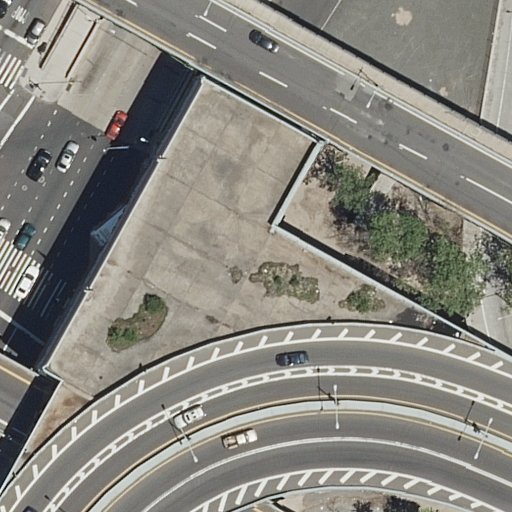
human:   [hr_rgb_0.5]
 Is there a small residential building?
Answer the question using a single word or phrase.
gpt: yes

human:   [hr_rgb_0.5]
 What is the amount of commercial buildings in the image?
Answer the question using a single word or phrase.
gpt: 0

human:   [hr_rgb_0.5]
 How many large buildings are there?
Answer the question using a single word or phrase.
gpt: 0

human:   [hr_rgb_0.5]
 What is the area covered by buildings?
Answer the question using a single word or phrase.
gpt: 0m2

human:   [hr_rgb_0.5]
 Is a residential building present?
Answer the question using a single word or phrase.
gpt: yes

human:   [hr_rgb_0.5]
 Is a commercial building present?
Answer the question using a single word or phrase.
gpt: no

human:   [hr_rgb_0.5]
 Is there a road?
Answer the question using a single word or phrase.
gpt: yes

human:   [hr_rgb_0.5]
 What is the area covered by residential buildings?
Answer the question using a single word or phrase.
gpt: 0m2

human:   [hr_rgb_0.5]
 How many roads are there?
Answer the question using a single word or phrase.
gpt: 16

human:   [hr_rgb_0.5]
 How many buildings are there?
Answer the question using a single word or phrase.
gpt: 1

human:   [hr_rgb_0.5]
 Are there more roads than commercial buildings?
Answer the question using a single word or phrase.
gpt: yes

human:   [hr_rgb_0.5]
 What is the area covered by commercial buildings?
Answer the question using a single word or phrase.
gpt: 0m2

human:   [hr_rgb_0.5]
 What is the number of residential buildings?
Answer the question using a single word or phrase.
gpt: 1

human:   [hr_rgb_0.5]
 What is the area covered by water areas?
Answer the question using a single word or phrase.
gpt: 0m2

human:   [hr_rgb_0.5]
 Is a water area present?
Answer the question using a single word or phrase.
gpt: no

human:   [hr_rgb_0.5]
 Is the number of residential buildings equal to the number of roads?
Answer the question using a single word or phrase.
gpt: no

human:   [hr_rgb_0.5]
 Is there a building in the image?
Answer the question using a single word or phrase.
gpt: yes

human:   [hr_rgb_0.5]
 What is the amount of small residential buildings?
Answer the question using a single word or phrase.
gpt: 1

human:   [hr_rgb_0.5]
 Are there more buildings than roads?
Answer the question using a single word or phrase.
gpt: no

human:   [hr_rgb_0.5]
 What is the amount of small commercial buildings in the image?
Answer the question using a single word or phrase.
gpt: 0

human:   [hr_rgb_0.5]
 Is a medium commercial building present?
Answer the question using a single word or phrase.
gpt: no

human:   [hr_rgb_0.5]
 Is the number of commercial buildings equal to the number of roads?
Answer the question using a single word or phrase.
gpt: no

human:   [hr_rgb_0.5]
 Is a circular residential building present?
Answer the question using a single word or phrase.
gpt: no

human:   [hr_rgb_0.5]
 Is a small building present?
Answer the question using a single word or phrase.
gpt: yes

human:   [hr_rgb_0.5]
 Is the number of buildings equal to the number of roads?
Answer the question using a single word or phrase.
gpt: no

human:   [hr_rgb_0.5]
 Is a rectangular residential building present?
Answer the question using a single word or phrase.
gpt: yes

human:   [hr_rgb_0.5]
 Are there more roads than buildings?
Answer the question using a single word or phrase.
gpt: yes

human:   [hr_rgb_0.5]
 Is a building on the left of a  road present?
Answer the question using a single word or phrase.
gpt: yes

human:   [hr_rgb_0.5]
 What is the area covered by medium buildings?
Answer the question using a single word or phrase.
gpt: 0m2

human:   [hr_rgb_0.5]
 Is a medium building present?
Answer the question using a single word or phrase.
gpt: no

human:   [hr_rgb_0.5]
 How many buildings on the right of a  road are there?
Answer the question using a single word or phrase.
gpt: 0

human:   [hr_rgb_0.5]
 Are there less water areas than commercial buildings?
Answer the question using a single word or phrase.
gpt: no

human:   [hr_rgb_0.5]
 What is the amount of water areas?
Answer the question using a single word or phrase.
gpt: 0

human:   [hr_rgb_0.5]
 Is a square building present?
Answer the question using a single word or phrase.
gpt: no

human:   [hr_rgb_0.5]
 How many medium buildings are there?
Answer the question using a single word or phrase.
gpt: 0

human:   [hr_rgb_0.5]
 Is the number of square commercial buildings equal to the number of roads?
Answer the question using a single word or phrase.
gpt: no

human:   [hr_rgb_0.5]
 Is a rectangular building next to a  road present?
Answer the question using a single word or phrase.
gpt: yes

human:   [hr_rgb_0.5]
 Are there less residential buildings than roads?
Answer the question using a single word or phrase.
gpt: yes

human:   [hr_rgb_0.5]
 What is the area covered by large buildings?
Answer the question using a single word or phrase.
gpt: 0m2

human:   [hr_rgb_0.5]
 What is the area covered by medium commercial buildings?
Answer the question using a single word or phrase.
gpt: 0m2

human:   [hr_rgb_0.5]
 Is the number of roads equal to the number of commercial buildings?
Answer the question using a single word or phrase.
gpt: no

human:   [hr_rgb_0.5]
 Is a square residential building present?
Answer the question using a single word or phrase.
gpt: no

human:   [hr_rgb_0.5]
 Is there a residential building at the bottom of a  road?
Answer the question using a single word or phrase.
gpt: yes

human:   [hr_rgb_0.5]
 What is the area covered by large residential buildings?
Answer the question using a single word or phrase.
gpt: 0m2

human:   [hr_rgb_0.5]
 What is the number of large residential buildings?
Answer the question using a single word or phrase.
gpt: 0

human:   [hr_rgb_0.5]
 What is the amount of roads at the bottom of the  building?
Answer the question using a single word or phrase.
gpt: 0

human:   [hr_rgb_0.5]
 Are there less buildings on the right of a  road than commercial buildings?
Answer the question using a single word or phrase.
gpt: no

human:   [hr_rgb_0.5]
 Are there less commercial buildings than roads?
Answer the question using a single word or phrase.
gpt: yes

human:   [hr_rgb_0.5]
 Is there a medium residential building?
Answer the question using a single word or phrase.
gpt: no

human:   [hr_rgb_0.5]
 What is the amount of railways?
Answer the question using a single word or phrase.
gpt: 0

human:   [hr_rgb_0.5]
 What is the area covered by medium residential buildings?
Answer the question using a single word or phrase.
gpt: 0m2

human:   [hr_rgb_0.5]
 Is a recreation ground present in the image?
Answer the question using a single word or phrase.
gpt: no

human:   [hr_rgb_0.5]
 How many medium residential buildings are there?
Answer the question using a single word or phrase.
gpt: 0

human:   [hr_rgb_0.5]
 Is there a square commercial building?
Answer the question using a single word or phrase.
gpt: no

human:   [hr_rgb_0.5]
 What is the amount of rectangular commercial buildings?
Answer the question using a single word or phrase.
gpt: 0

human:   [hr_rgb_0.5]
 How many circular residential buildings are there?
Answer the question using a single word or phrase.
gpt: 0

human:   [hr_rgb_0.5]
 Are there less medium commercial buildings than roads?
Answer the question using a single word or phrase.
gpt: yes

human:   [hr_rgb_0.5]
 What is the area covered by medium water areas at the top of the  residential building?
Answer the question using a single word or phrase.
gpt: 0m2

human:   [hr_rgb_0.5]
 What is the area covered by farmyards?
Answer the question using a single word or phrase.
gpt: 0m2

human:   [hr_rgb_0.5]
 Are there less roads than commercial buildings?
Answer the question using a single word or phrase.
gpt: no

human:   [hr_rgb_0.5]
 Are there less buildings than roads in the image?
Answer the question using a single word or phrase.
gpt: yes

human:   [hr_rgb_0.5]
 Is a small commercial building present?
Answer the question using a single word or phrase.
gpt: no

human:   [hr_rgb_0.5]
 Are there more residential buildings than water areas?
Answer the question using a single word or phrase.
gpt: yes

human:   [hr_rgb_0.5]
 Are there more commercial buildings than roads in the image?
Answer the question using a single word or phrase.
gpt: no